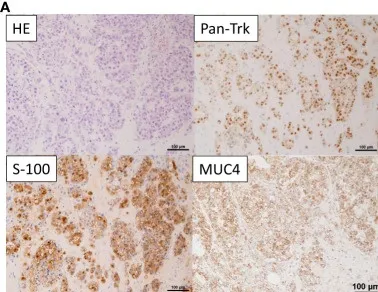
Pathological findings (A) On Hematoxylin & Eosin (HE) staining, tumor cells with well-defined nucleoli and a pale eosinophilic, partially vacuolated cytoplasm resemble a microcystic form, presenting a histology similar to the microcystic form of acinic cell carcinoma. Immunostaining showing that Pan-Trk and S-100, and MUC4 are widely expressed.
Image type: pathology (immunostaining)